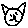
Label: cat